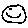
Label: smiley face